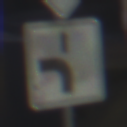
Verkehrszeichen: VerlaufVorfahrtsstrasse5
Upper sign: Vorfahrtsstrasse
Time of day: Night
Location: Outdoor (Urban)
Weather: PartlyCloudy
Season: NotSpecified
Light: Artificial